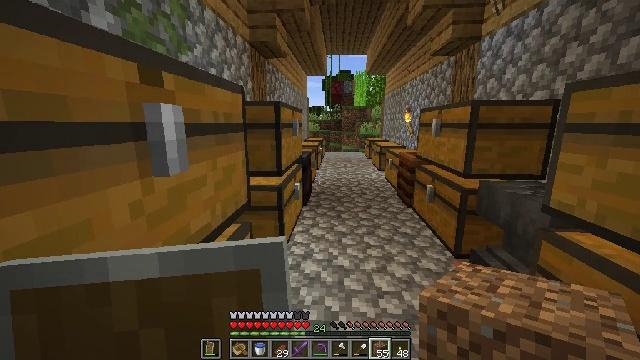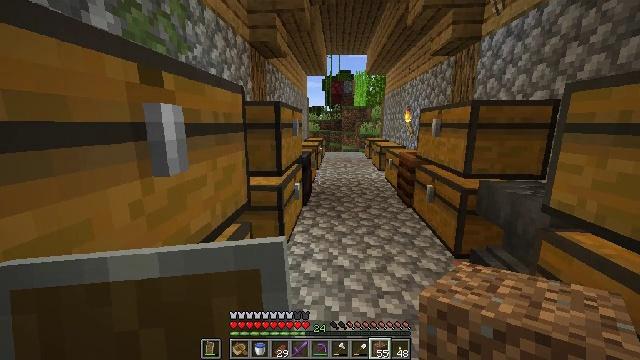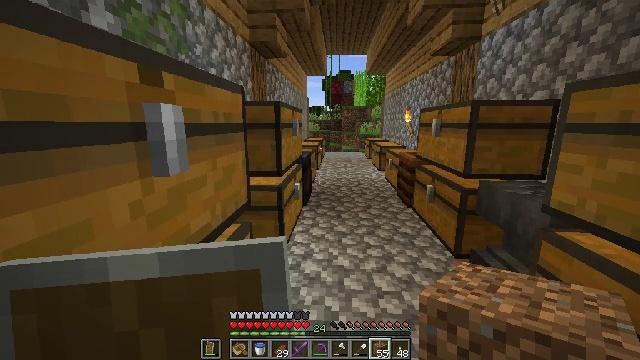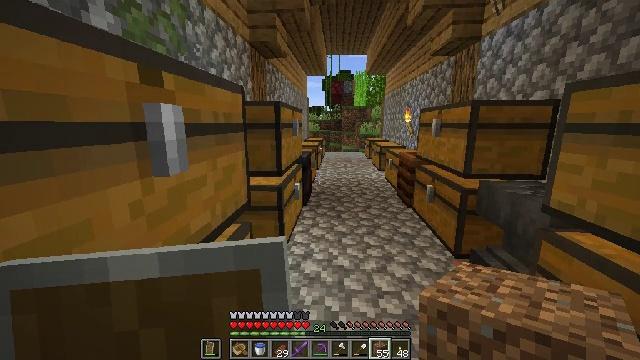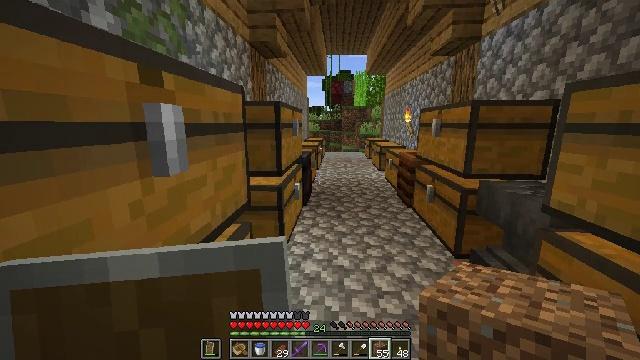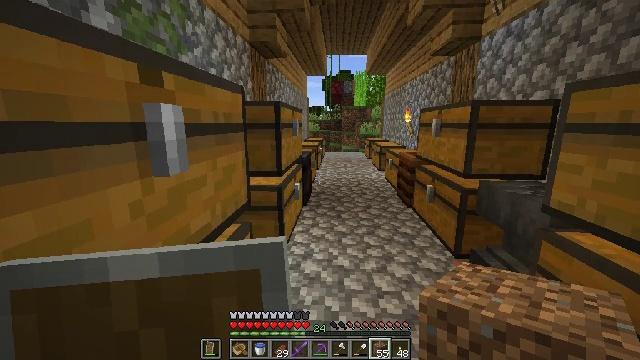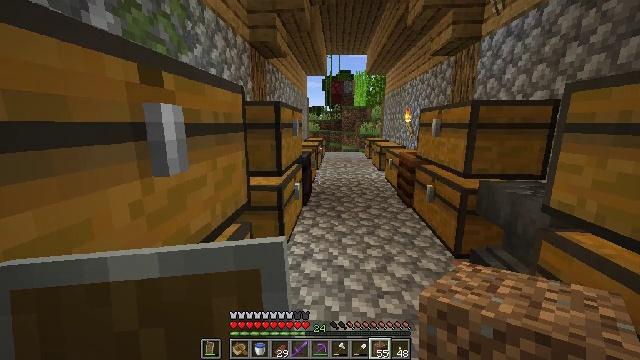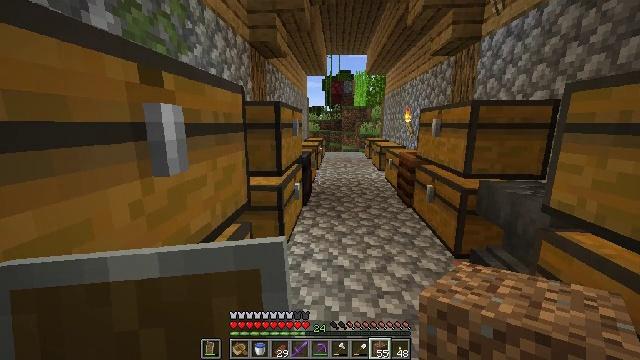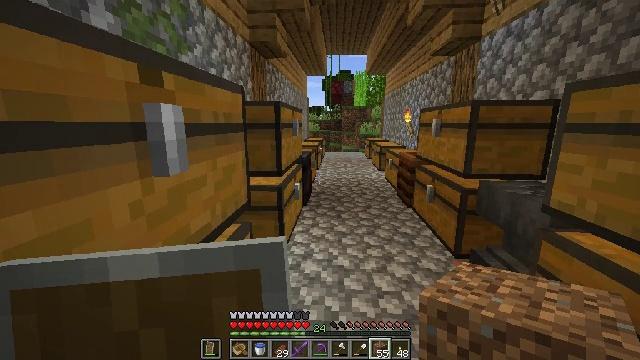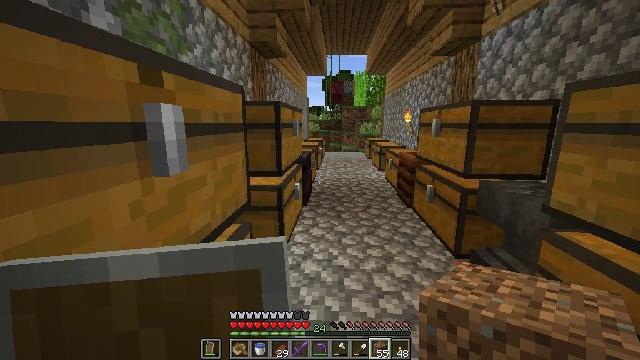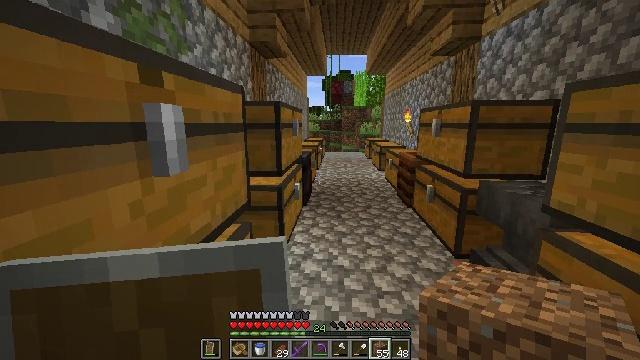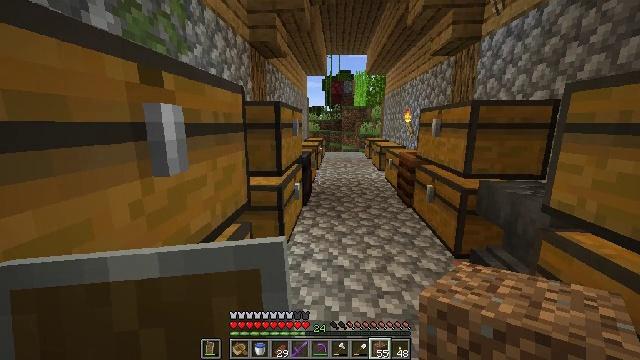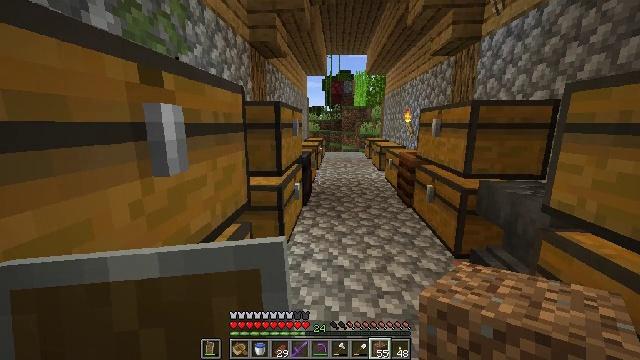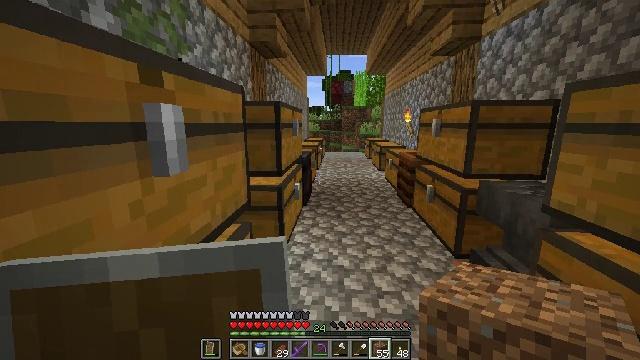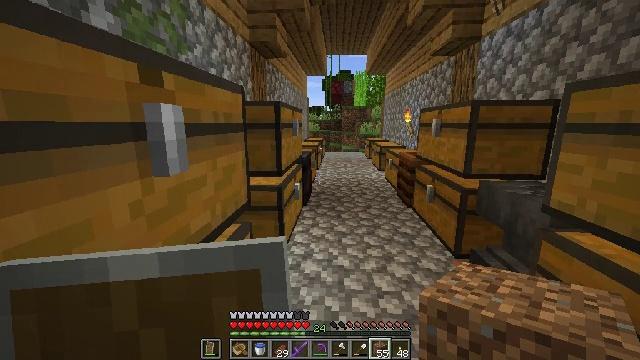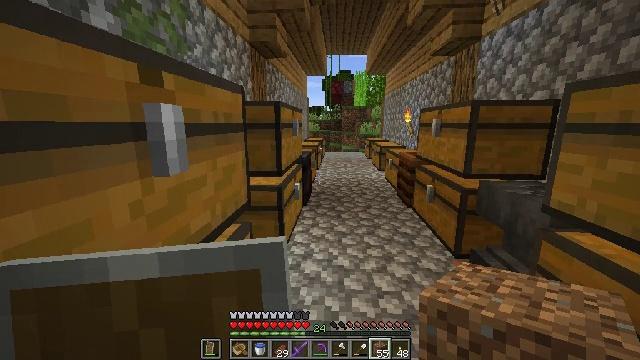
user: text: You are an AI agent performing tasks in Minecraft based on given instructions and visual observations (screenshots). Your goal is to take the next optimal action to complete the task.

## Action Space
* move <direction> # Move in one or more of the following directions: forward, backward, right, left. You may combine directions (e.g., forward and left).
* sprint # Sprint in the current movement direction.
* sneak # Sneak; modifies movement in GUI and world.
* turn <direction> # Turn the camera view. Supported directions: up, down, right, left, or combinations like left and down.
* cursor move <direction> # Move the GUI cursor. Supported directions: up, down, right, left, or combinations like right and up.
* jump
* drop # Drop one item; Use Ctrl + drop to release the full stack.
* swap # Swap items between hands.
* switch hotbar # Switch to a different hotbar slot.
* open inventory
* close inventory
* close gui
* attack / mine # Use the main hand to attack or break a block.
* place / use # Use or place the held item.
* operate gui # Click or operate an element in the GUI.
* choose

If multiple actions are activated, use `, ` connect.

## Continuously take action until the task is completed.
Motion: motion action
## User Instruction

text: Combine blaze rod and cobblestones to craft a brewing stand.
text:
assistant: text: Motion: no_op
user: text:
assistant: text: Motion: no_op
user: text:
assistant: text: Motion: no_op
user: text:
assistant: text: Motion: no_op
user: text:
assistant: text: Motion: no_op
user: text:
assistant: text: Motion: no_op
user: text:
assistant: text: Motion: no_op
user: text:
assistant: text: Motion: no_op
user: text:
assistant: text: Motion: no_op
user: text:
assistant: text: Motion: no_op
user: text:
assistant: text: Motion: no_op
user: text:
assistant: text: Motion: no_op
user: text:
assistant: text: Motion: no_op
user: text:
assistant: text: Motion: no_op
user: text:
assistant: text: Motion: no_op
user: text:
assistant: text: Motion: no_op
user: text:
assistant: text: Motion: no_op
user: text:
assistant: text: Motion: no_op
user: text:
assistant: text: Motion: no_op
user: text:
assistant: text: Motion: no_op
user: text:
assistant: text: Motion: no_op
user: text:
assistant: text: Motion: no_op
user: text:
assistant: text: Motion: no_op
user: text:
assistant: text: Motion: no_op
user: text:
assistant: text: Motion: no_op
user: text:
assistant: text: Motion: no_op
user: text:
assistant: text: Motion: no_op
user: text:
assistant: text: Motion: no_op
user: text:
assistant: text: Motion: no_op
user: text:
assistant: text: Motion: no_op